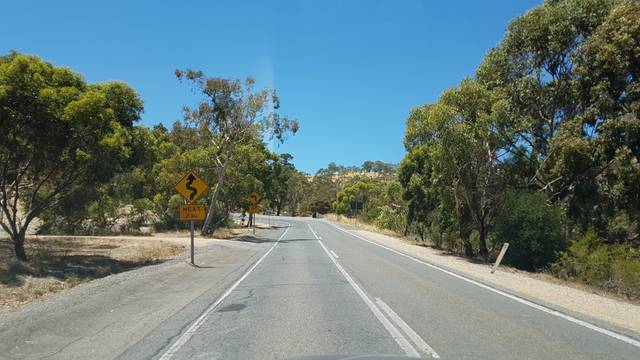
Region: Australia
Coordinates: -34.84, 138.724